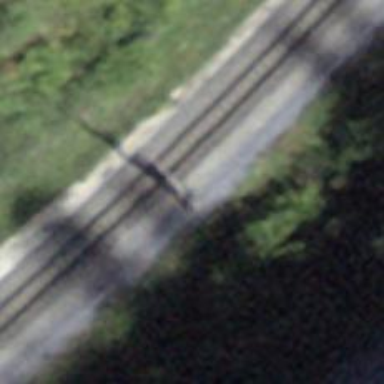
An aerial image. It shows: Power pole.